Field crop: maize
Growth stage: 2
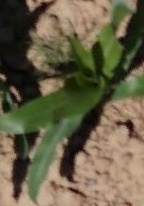
Species: maize